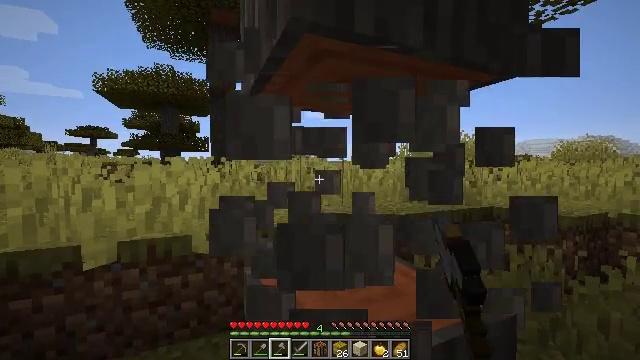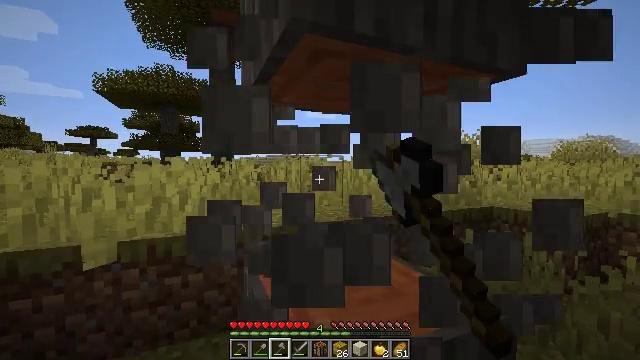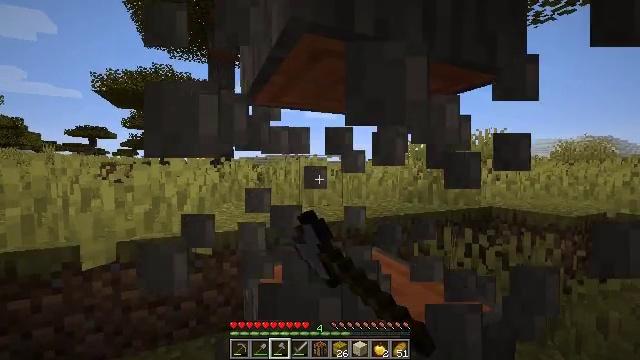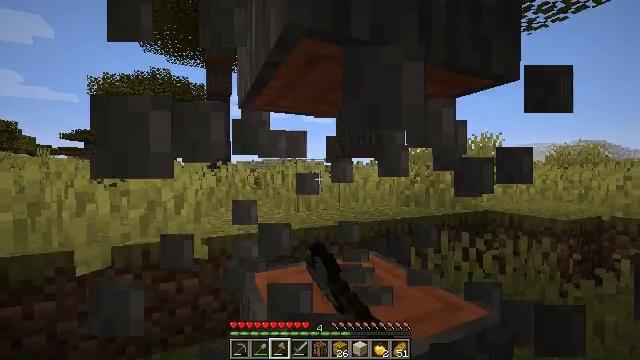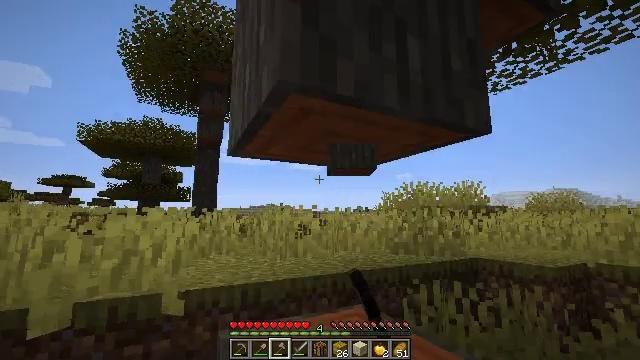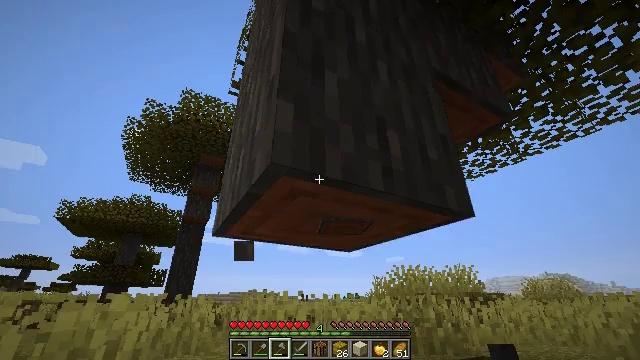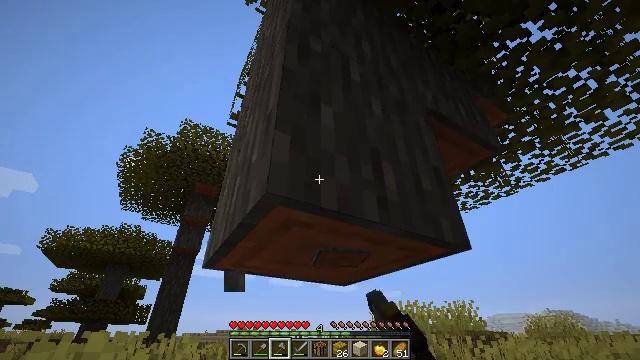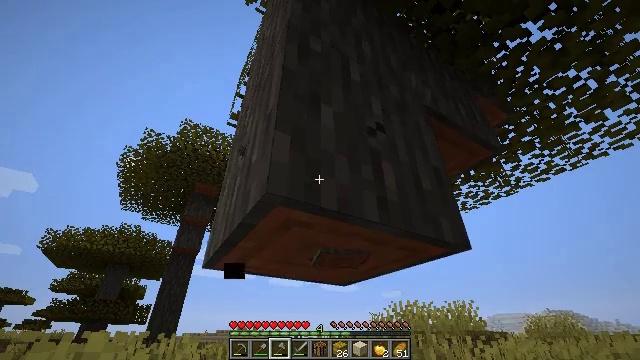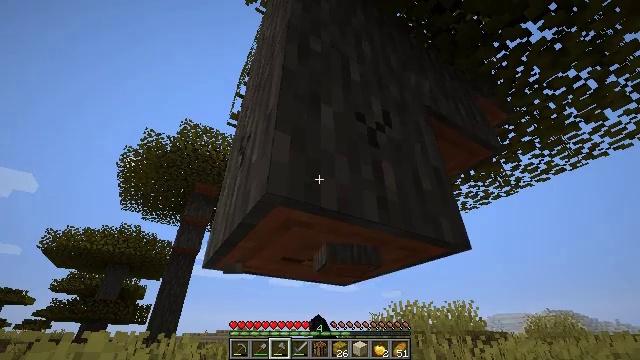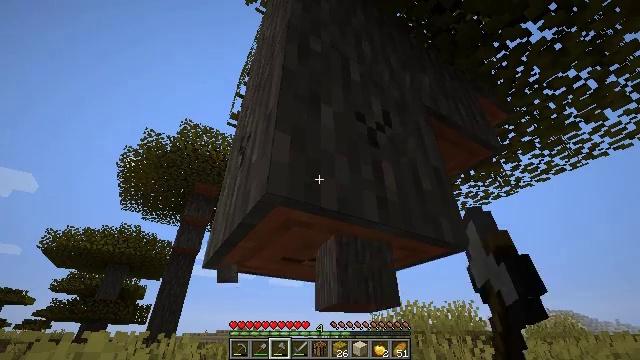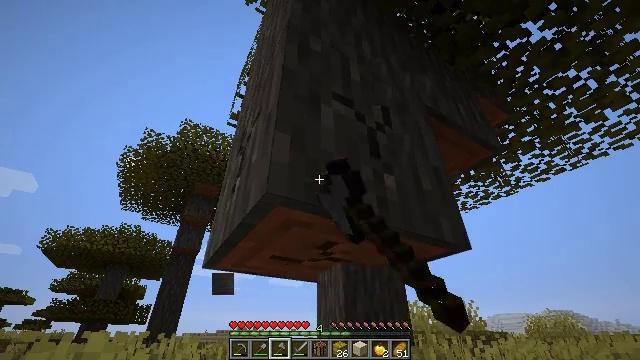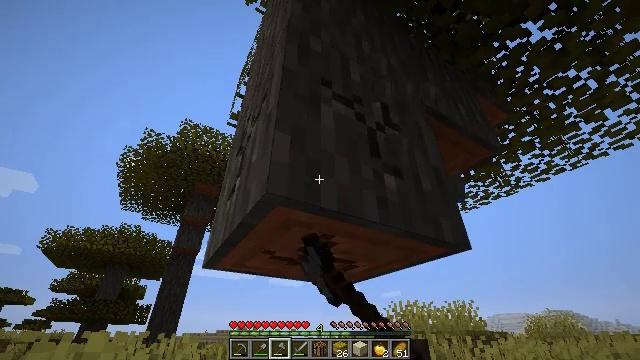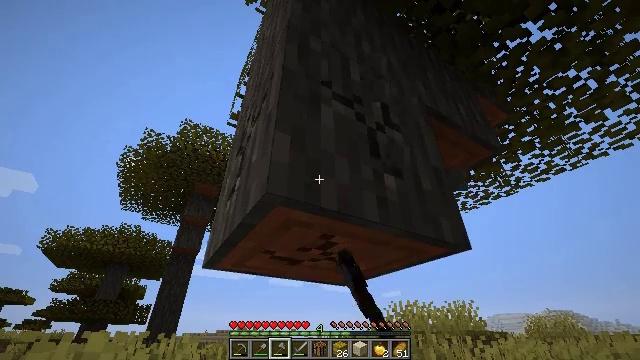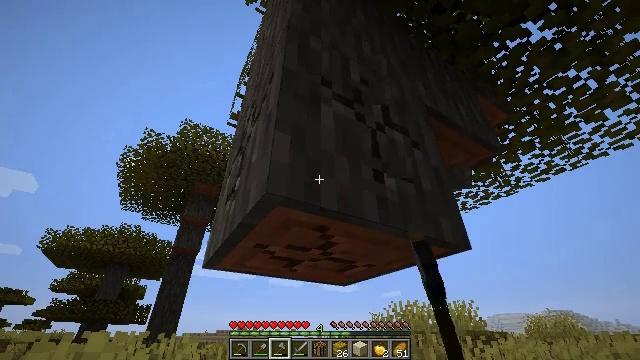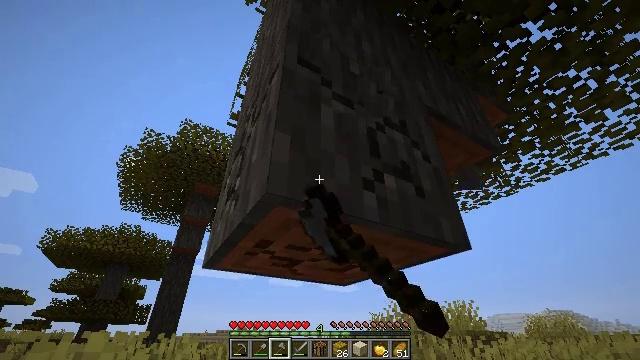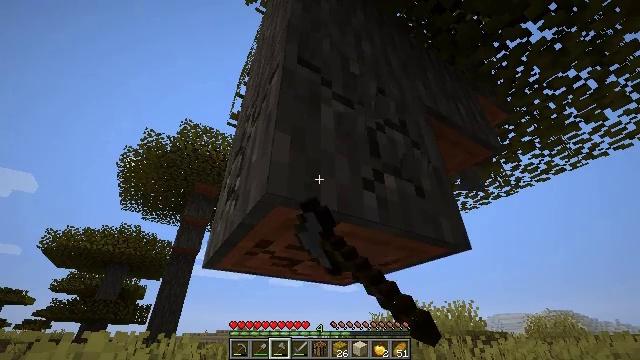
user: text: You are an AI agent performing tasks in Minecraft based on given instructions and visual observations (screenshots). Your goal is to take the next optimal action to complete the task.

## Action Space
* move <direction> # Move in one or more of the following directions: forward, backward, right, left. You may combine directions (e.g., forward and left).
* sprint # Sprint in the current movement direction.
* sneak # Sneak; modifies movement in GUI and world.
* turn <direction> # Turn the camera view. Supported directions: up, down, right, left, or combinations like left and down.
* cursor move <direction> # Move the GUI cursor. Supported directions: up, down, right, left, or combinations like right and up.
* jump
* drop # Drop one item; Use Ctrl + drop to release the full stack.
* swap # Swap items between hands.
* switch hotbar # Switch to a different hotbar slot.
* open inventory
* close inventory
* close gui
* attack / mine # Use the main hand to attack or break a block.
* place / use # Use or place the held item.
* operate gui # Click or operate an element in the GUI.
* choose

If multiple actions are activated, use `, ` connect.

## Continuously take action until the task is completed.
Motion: motion action
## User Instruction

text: Break the acacia log from the tree.
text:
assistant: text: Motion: attack / mine
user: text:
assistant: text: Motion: attack / mine
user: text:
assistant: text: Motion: attack / mine
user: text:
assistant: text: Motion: turn right and up, attack / mine
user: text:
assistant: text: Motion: turn right and up, attack / mine
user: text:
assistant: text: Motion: turn right and up, attack / mine
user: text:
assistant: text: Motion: attack / mine
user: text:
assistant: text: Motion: attack / mine
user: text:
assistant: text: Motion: attack / mine
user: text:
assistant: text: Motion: attack / mine
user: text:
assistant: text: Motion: attack / mine
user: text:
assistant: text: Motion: attack / mine
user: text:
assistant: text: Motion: attack / mine
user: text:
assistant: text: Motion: attack / mine
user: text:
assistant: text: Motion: attack / mine
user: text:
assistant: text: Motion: attack / mine
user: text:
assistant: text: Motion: attack / mine
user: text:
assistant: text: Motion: attack / mine
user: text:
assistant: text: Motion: attack / mine
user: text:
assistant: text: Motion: attack / mine
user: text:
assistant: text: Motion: attack / mine
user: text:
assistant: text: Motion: attack / mine
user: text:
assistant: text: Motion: attack / mine
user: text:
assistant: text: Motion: attack / mine
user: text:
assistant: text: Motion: attack / mine
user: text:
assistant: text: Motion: attack / mine
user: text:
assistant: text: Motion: attack / mine
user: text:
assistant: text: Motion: attack / mine
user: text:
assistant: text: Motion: turn right and up, attack / mine
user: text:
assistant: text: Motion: turn right and up, attack / mine